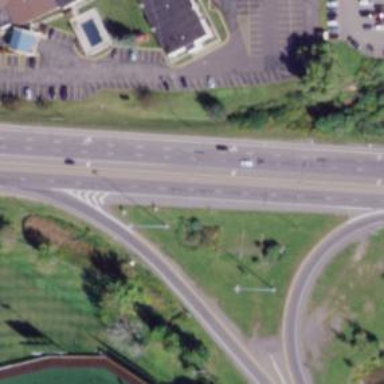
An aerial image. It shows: Primary highway that functions as expressway.